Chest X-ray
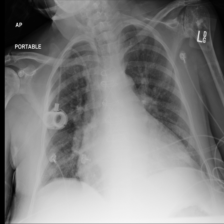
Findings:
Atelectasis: negative
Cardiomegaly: negative
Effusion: negative
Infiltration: negative
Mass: negative
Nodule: negative
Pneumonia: negative
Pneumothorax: negative
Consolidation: negative
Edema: negative
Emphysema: negative
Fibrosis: negative
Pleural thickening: negative
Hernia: negative